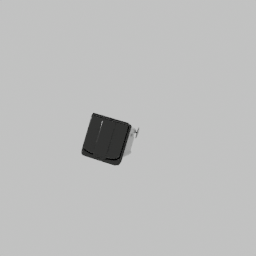
Label: tools